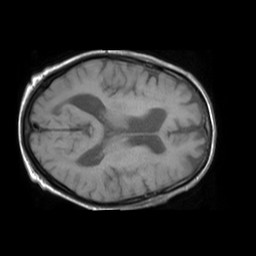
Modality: T1w
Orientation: axial
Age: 77
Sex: male
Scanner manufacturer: philips
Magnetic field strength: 1.5 T
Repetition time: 0.55 s
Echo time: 0.015 s